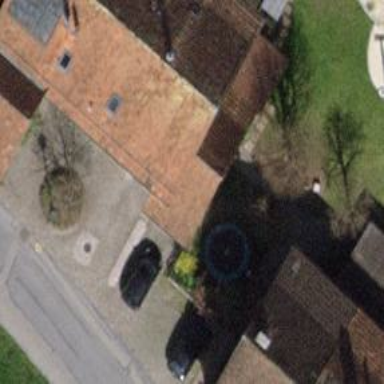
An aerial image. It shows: Small solar photovoltaic panel generator installed on roof.